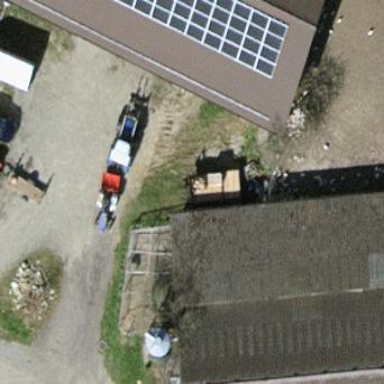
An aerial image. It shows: Shed.